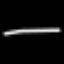
Label: line